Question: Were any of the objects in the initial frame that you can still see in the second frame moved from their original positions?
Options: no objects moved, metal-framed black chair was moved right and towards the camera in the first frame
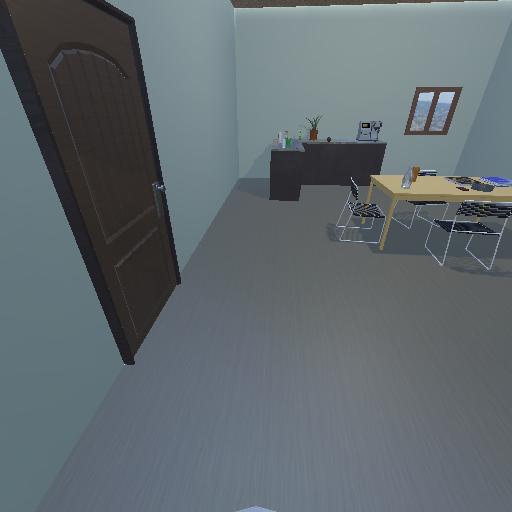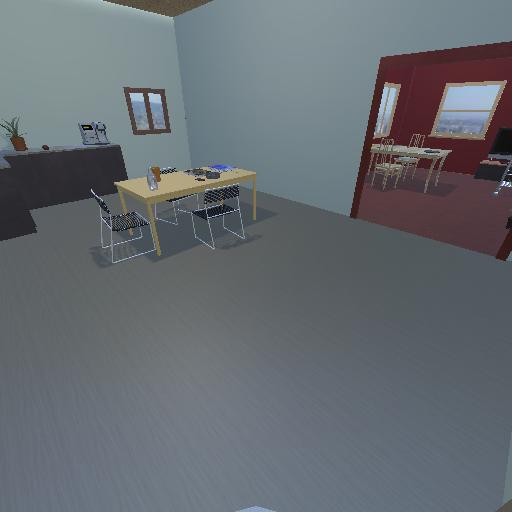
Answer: no objects moved